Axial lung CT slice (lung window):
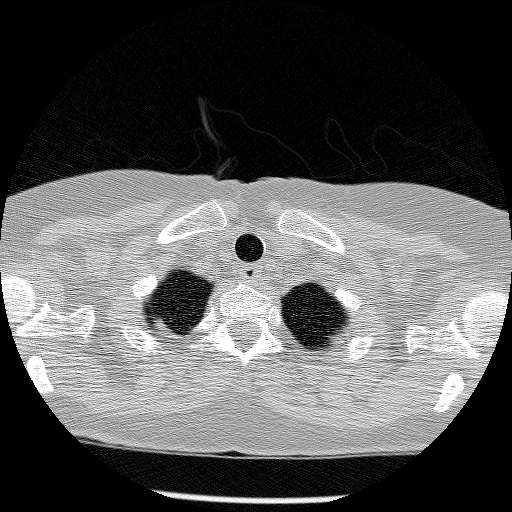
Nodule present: no